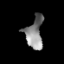
Tissue: lung
Cell type: T cells
Senescence score: 0.614
Nuclear area (px): 532
Mean DAPI intensity: 133.716